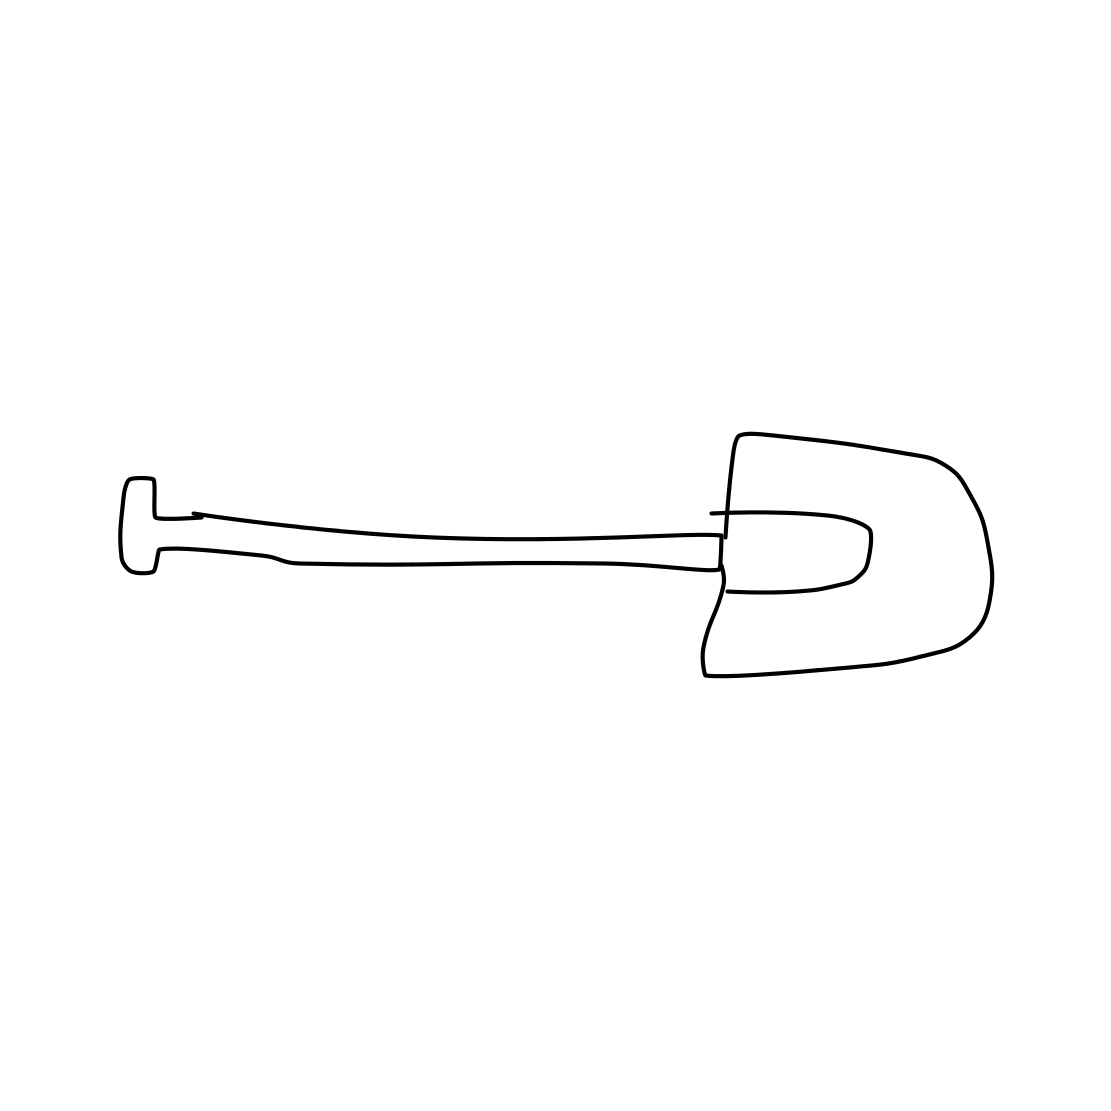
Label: shovel